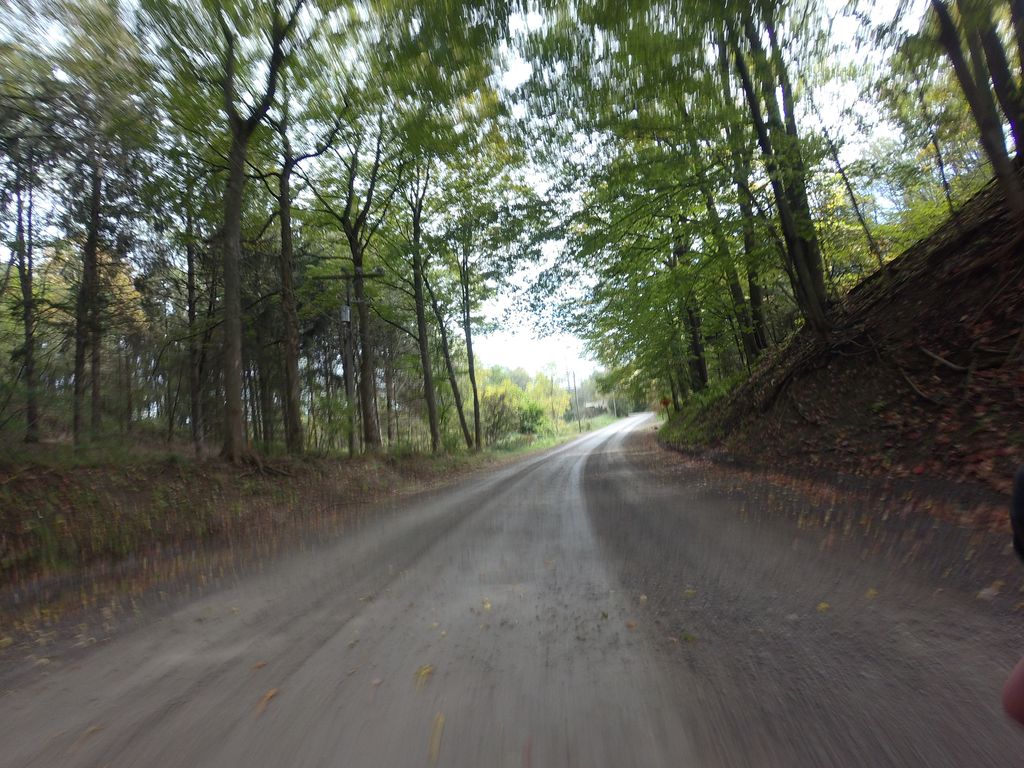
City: hamilton